Interaction volume radius: 5 \u00c5
Interaction volume height: 10 \u00c5
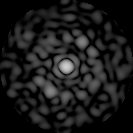
Disorder parameter: 0.826